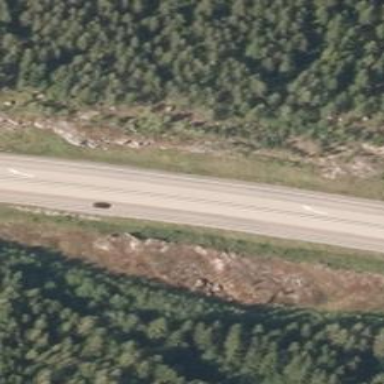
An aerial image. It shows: Asphalt road designated as trunk highway.